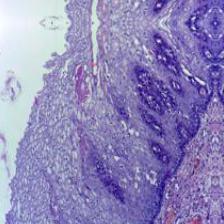
Diagnosis: Normal